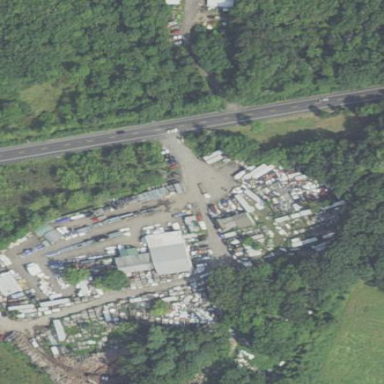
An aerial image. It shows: Industrial area designated as scrap yard.